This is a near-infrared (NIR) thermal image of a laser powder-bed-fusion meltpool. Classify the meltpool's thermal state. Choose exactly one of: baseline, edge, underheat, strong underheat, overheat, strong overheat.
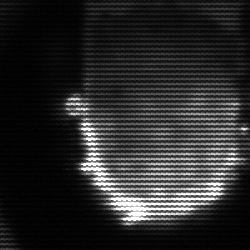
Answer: baseline